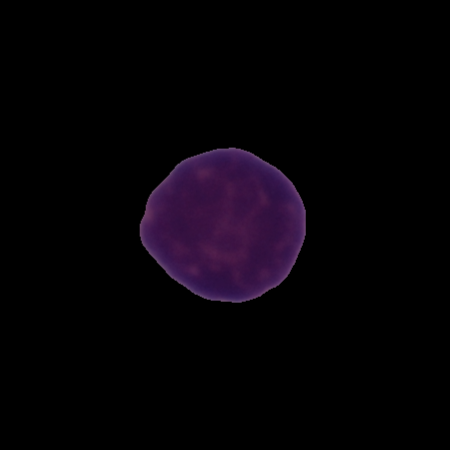
Label: healthy